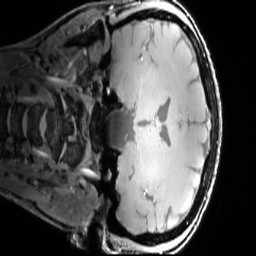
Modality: T1w
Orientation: coronal
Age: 26
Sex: female
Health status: healthy
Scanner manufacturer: siemens
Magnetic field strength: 7 T
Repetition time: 4.3 s
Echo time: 0.00227 s